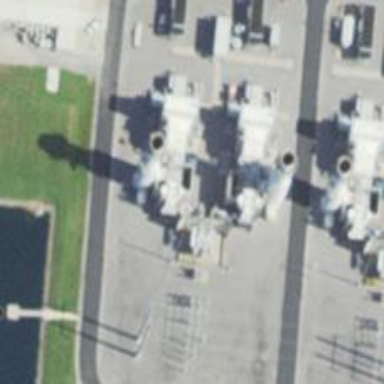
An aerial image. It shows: Gas turbine generator is in use.